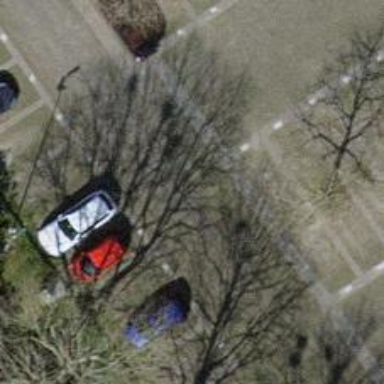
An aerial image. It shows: Road serving as parking aisle.